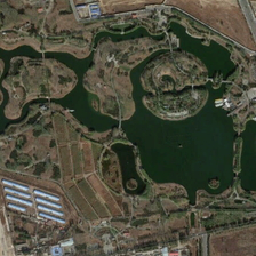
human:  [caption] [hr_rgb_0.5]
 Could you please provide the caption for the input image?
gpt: There is a park with islands on the bare land.

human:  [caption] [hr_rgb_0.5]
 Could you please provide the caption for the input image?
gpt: Birds have a park.

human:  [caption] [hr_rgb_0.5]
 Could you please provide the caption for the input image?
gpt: here is a large pond sitting inside this bald park .

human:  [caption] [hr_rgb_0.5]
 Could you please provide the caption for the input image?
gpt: the park contains a complex lake and some bare land .

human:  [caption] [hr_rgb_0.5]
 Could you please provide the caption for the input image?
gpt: a large irregular pond with several islands in it is in a park .